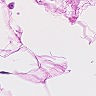
Metastatic tissue present: no